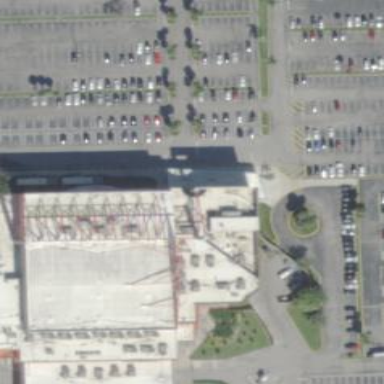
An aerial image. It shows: Building designated as casino.